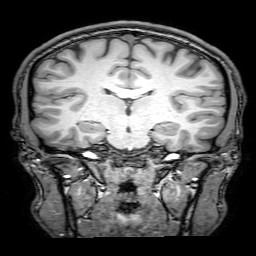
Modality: T1w
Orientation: sagittal